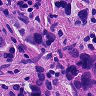
Metastatic tissue present: yes